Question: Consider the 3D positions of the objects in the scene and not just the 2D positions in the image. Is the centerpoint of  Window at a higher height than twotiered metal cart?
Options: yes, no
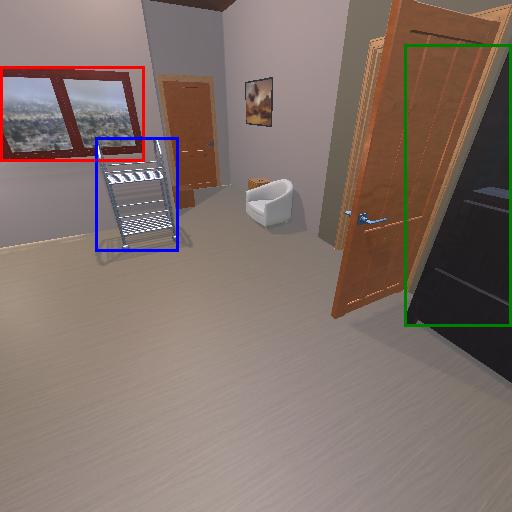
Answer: yes